Interaction volume radius: 5 \u00c5
Interaction volume height: 10 \u00c5
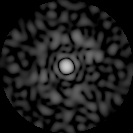
Disorder parameter: 0.7878